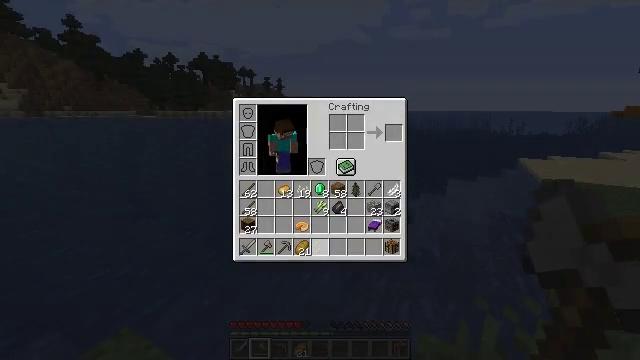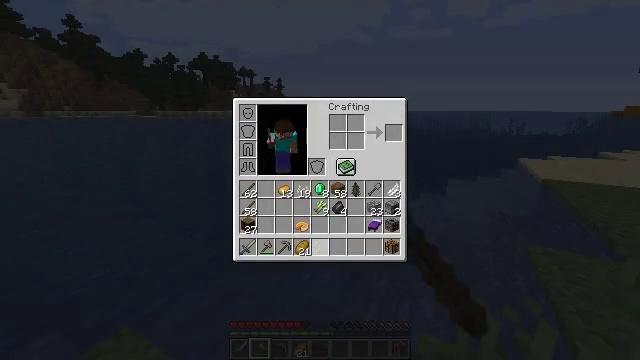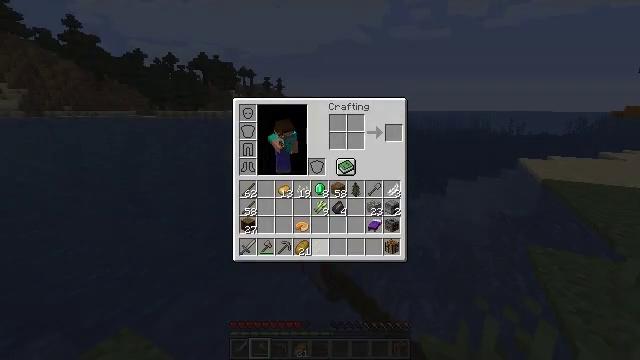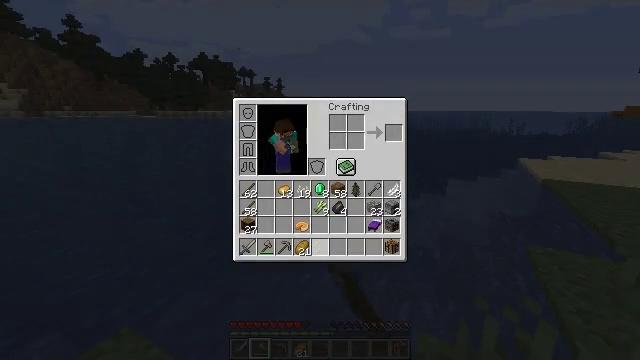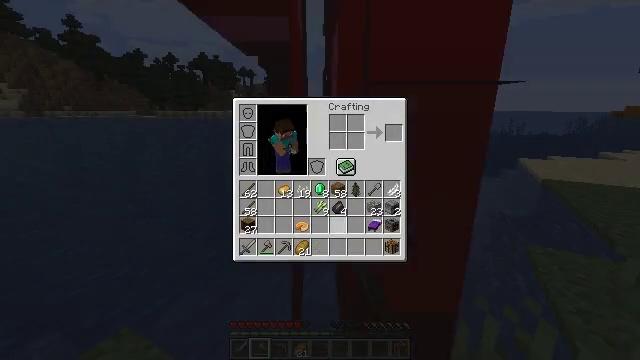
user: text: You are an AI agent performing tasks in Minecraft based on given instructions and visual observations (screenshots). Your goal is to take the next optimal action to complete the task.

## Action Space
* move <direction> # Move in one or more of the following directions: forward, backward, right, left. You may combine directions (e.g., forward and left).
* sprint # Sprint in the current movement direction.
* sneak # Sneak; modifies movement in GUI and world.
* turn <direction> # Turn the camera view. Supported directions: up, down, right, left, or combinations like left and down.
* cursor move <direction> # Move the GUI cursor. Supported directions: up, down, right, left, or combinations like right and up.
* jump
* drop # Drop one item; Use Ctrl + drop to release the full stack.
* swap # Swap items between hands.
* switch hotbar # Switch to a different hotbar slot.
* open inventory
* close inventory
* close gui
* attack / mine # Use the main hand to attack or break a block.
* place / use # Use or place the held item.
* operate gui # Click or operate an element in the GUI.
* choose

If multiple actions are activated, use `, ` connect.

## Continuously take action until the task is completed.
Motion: motion action
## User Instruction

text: Drop some sweet berries.
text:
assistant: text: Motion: sprint, drop
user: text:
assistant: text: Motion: sprint
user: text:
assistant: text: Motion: sprint, cursor move right and up
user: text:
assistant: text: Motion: sprint, cursor move right and up
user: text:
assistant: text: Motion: sprint